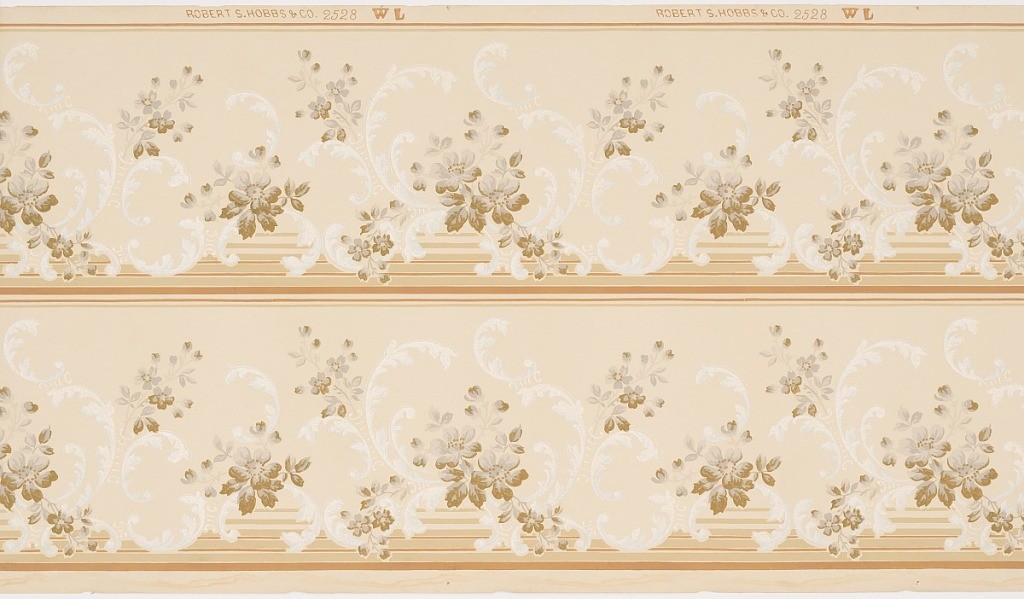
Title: Frieze
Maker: Robert S. Hobbs & Co., Brooklyn, New York
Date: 1905–1915
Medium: Machine-printed paper, liquid mica
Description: Two bands of a similar repeating design placed one on top of another. Composed of arabesques of acanthus leaves and open flowers on a plain ground bordered on the bottom by eight horizontal stripes of varying thicknesses and bordered on the top and separated by two thin horizontal stripes. Printed in off-white, mica, gray, olive green, tuape, rust and light blue.